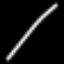
Label: line